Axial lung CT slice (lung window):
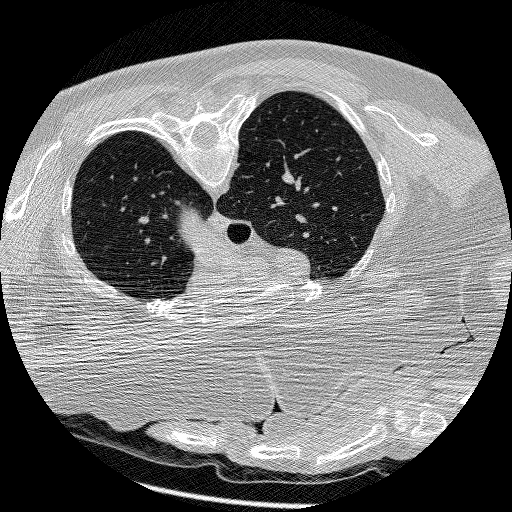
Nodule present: no